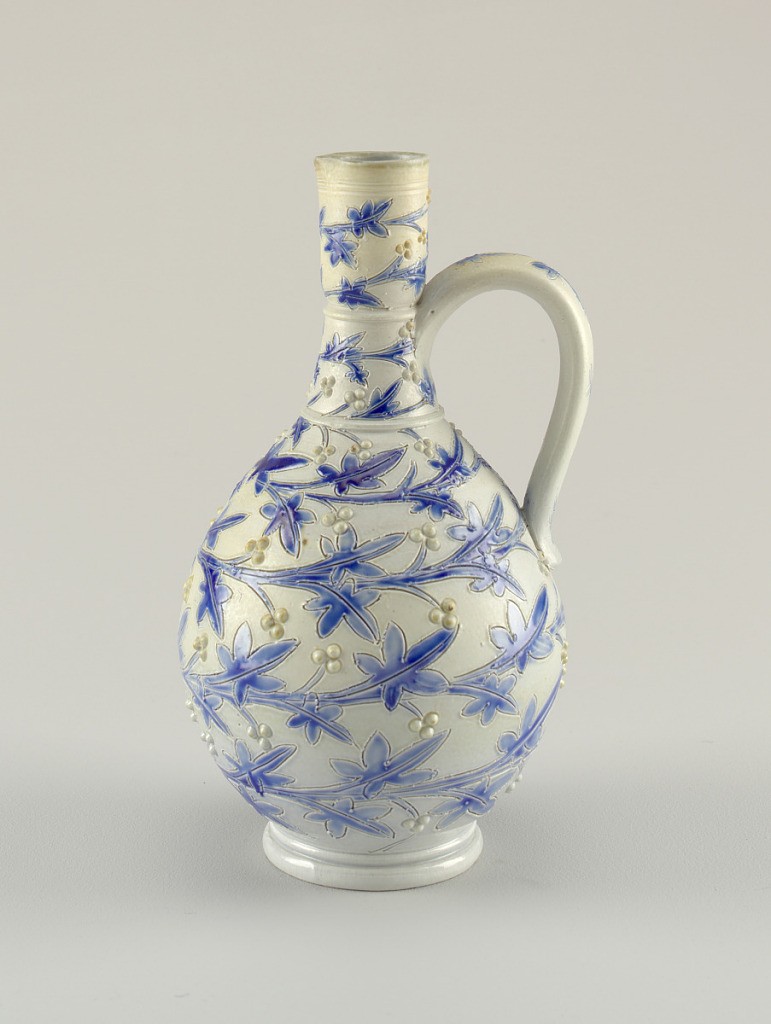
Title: Jug
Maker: George Tinworth, English, 1843 - 1913
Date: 1869–72
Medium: Salt-glazed stoneware, incised and relief decoration
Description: A round body with long slender neck on low, banded foot. Two thin, applied collars on neck and two incised bands at lip. Strap handle. Colorless salt glaze on white body, encircled from neck to base by incised blue-glazed leafy branches with relief dots in groups of three.